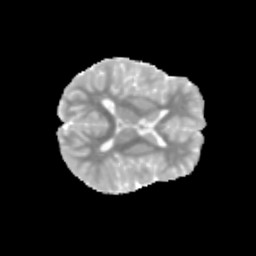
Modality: MD
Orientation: axial
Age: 9
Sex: male
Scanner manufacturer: siemens
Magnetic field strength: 3 T
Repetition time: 3.8 s
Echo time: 0.07 s